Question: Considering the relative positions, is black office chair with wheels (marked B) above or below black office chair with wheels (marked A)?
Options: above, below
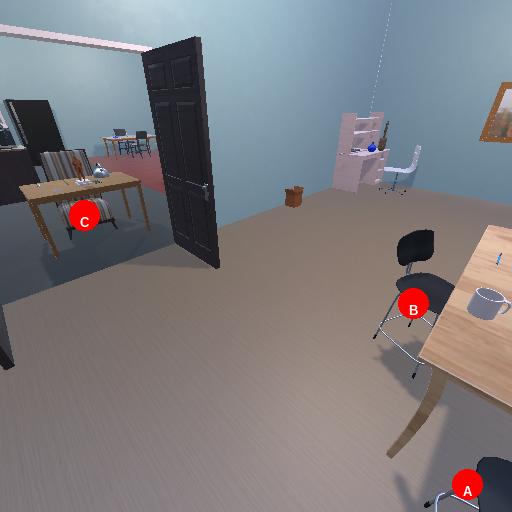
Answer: above